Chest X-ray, PA view. Patient: 66 years old, sex M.
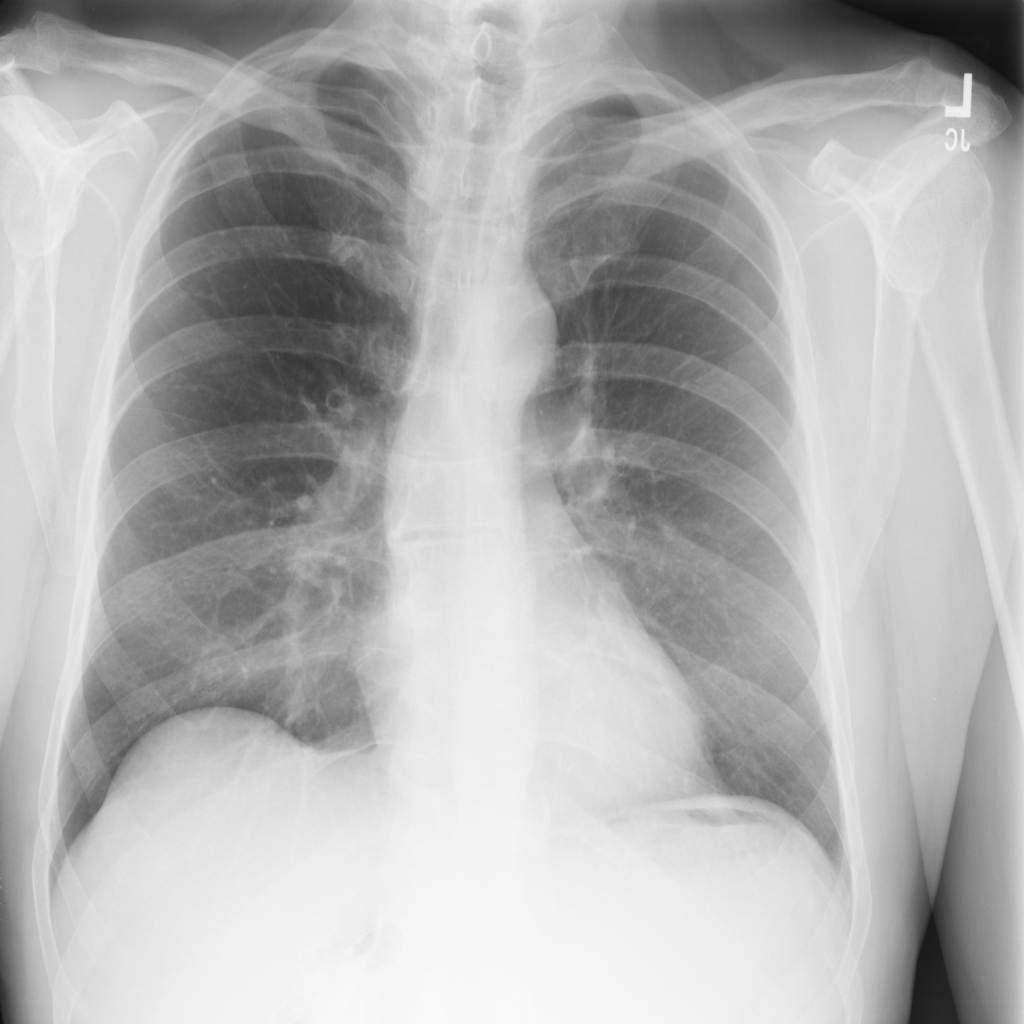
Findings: No Finding